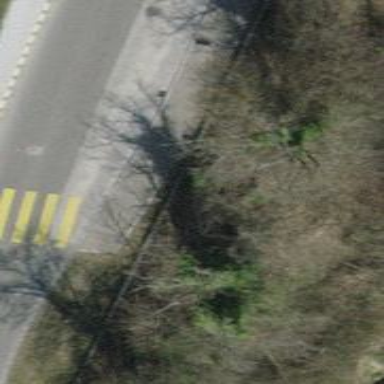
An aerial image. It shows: Asphalt sidewalk along the footway.